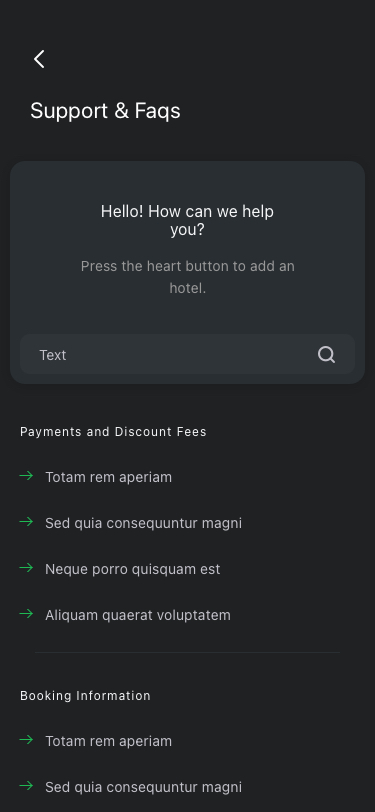
Text in this UI design:
Sed quia consequuntur magni
Totam rem aperiam
Booking Information
Aliquam quaerat voluptatem
Neque porro quisquam est
Sed quia consequuntur magni
Totam rem aperiam
Payments and Discount Fees
Press the heart button to add an hotel.
Hello! How can we help you?
Support & Faqs